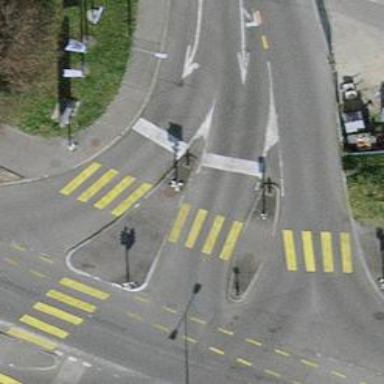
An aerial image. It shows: Traffic calming island.